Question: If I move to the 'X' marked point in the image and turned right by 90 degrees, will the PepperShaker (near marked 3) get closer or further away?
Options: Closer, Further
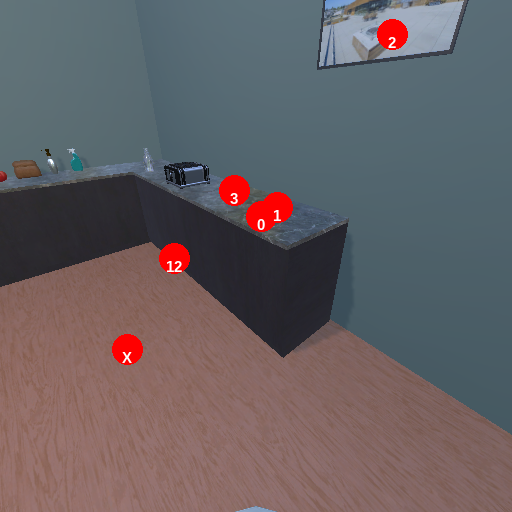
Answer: Closer